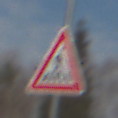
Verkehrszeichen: FussgaengerueberwegLinks
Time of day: Midday
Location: Outdoor (Suburban)
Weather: PartlyCloudy
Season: NotSpecified
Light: Natural